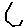
Label: hexagon